Question: I have previous <URL> about this. But when I tried to use the same solution in the different data file structure, the solution did not work.
This is my data file:
'''
CS 31.73 18.32 20.78 22.88 1.97 1.29 0.90 2.01
FL 43.27 29.45 15.64 6.55 1.64 1.27 2.18 0.00
HB 32.44 20.43 14.89 14.53 5.42 10.92 0.80 0.31
HD 28.53 7.27 29.53 20.33 9.18 0.93 2.04 1.44
MR 22.56 36.19 10.66 15.51 9.45 4.32 0.80 0.31
ZK 27.15 10.81 27.40 16.10 8.05 7.24 1.06 1.71
All 30.00 21.35 18.05 16.82 6.14 5.39 1.11 0.85
'''
my gnuplot:
'''
set term pos eps font 20
set style data histogram
set style histogram rowstacked
set key invert reverse above
set boxwidth 0.8
set format y "%.0f%%"
set border 3
set yrange [0:100]
set size 0.9 , 1.8
set label 1 "1092" at -0.3,103 font "Times-Roman, 17"
set label 2 "500" at 0.7,103 font "Times-Roman, 17"
set label 3 "1000" at 1.8,103 font "Times-Roman, 17"
set label 4 "500" at 2.8,103 font "Times-Roman, 17"
set label 5 "1000" at 3.8,103 font "Times-Roman, 17"
set label 6 "500" at 4.8,103 font "Times-Roman, 17"
set label 7 "500" at 5.8,103 font "Times-Roman, 17"
set output 'aspect.eps'
plot 'a3b-aspect' using($2):xtic(1) t "pattern 1" lc rgb "#006600" lt -1 fs pattern 1, '' using($3) t "pattern 2" lc rgb "#006600" lt -1 fs pattern 2, '' using($4) t "pattern 3" lc rgb "#330000" lt -1 fs pattern 3, '' using($5) t "pattern 4" lc rgb "#000099" lt -1 fs pattern 4, '' using($6) t "pattern 5" lc rgb "#000099" lt -1 fs pattern 5, '' using($7) t "pattern 6" lc rgb "#000099" lt -1 fs pattern 6, '' using($8) t "pattern 7" lc rgb "#000099" lt -1 fs pattern 7, '' using($5) t "pattern 3" lc rgb "#660000" lt -1 fs pattern 3, '' using($6) t "pattern 3" lc rgb "#990000" lt -1 fs pattern 3
'''
and my output:

What is the problems here, all of my graphs have space between Y axis and first bar chats? Please give me some explanation about this. Thanks
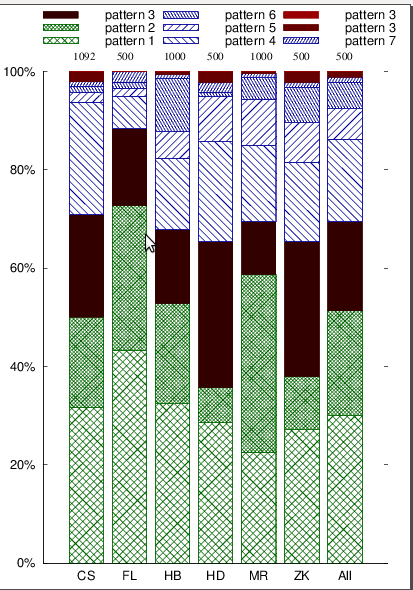
Answer: The solution of the other question works, but now it seems that you don't want any space at all. This is a different thing.
In your case you can use 'set offset' to reduce no space at all. So just add
'''
set offset -0.6,-0.6,0,0
'''
to your script. You should also use 'set ytics out nomirror' to remove the superfluous tics on the right.
Explanation: 'set offset' adjusts the range starting from the automatically calculated ones. For histograms, the first bar is placed at 0, the second at 1 etc. So the xrange in your case is automatically set to '[-1:7]' and you have a boxwith of 0.8. You could also use 'set xrange [-0.4:6.4]', but using 'set offsets' is more flexible for using different number of bars.
Result with 4.6.5: